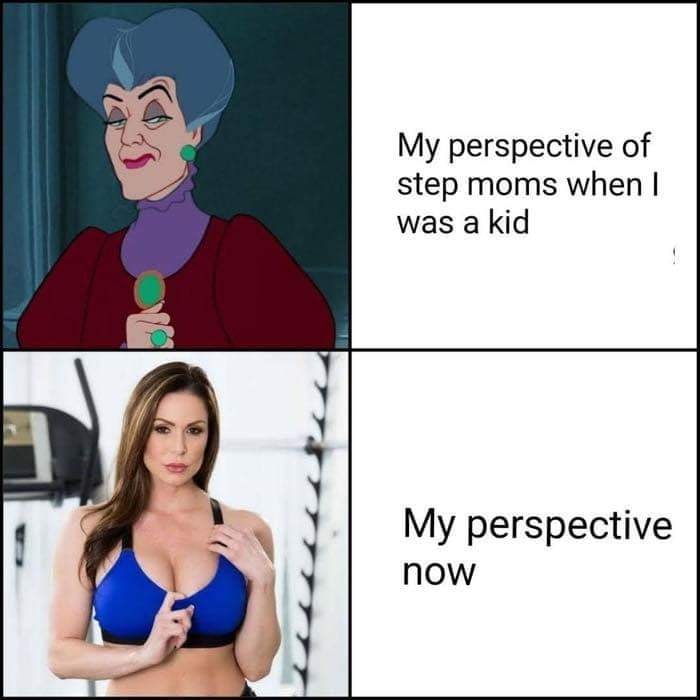
Caption: My perspective of step moms when I was kid     My Perspective now
Label: hate